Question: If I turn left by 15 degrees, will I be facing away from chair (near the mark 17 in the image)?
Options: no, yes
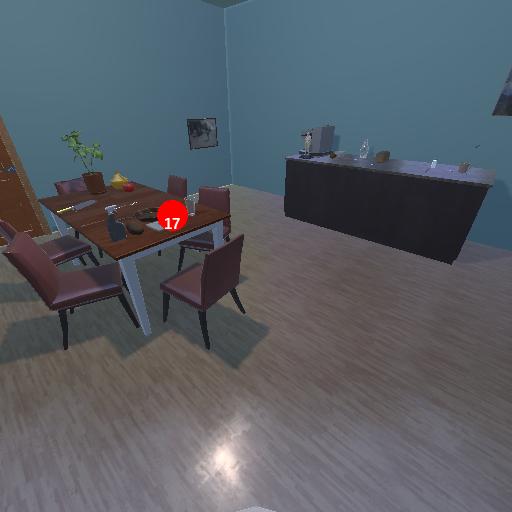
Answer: no